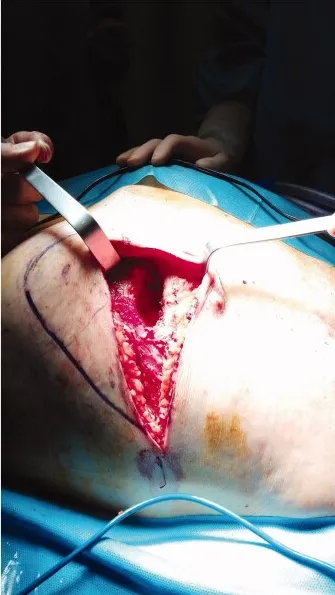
(A) The defect after debridement.
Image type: medical_photograph (other_medical_photograph)